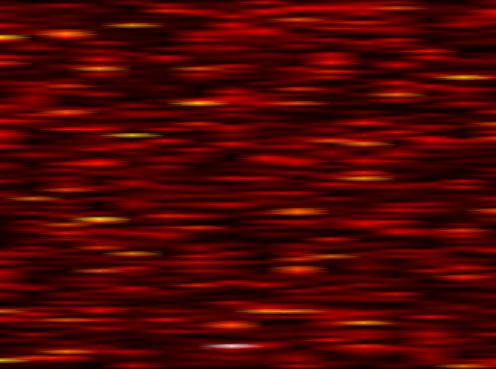
Label: OFDM